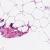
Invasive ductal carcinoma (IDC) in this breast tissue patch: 0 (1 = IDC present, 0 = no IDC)